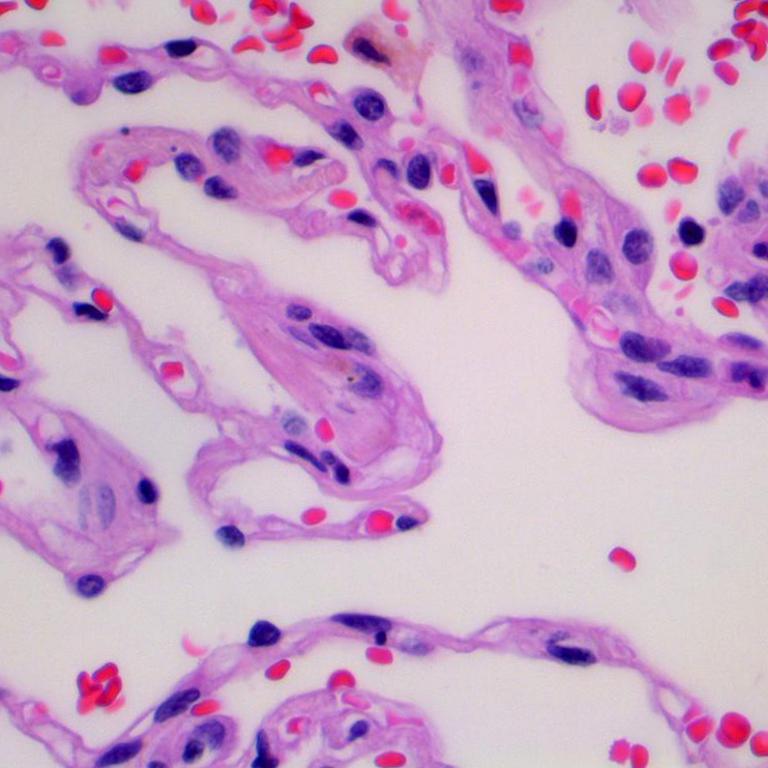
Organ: lung
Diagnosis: benign